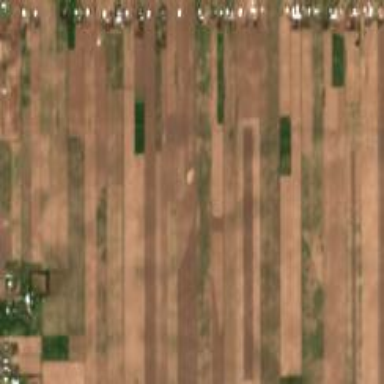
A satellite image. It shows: Farmland with wheat crops.